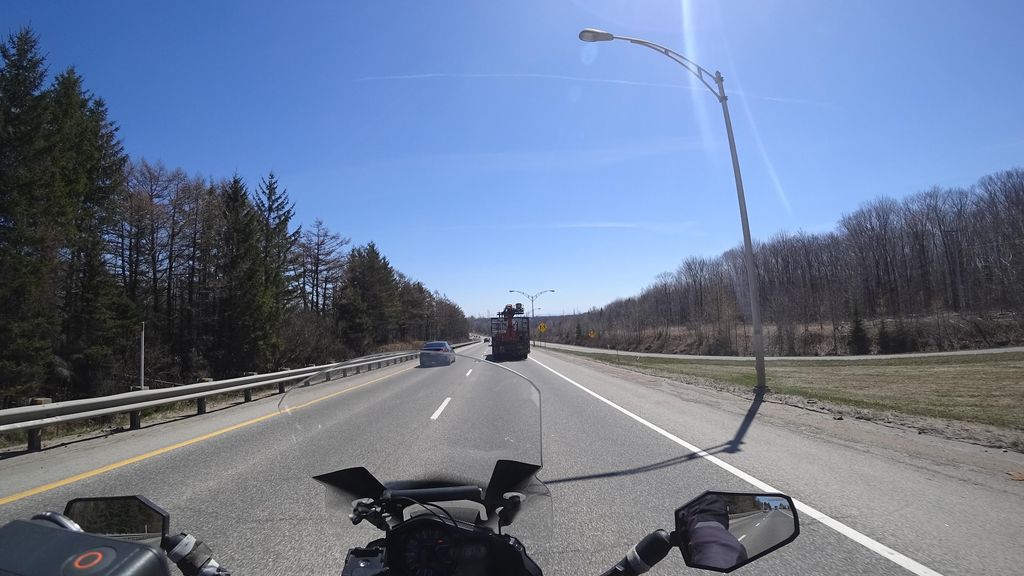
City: quebec_city